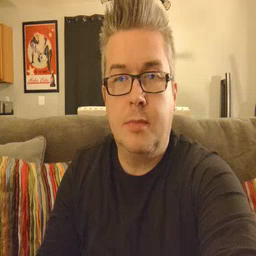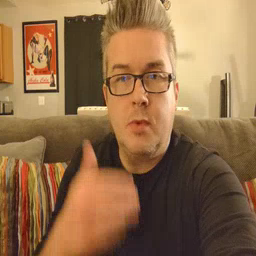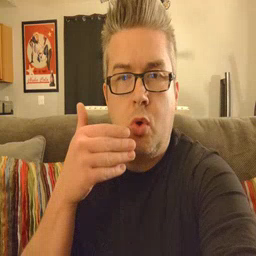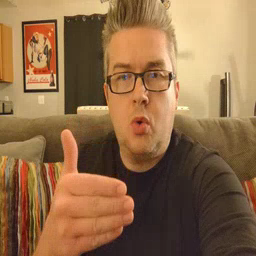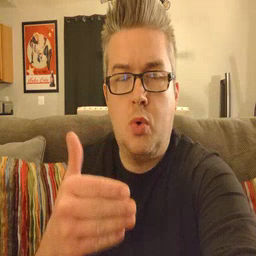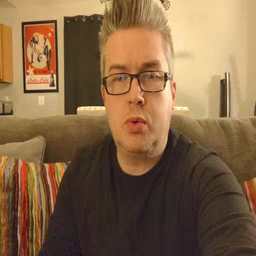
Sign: close